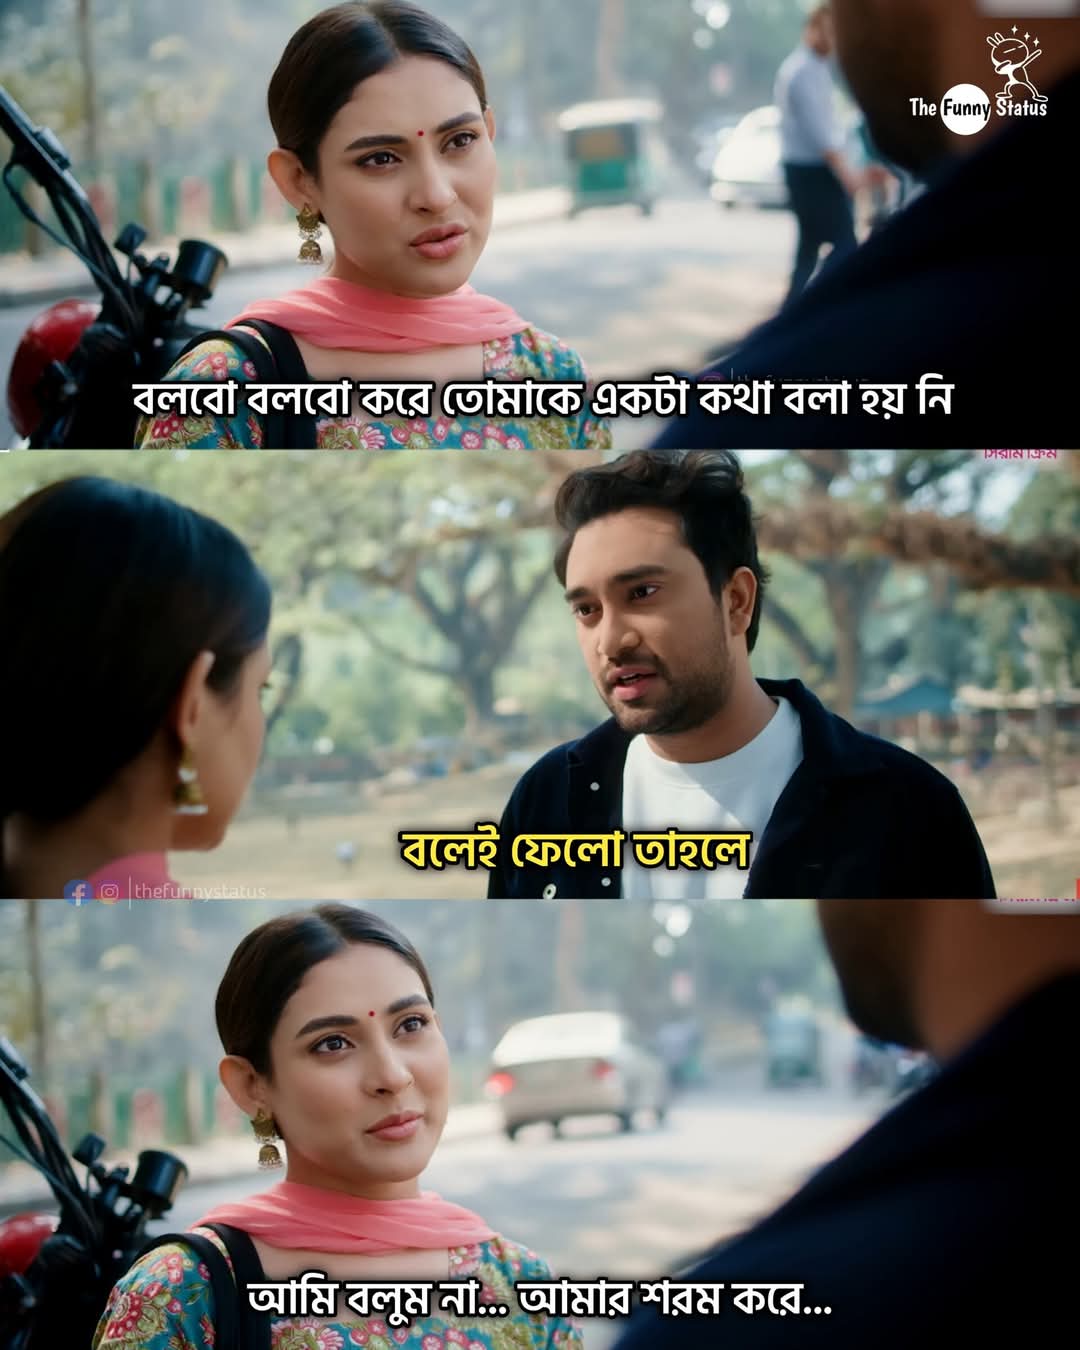
Text: বলবো বলবো করে তোমাকে একটা কথা বলা হয় নি
সেরামাক্রম
বলেই ফেলো তাহলে
আমি বলুম না... আমার শরম করে...
Label: Non Hate